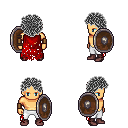
a pixel art fantasy rpg character, male body template, human, tanned skin, red tattered cape, white pants, gray curly afro hairstyle, leather bracers, maroon shoes, shield, four views (front, back, left, right), 2x2 character sprite sheet, small pixel art, hard edges, no anti-aliasing